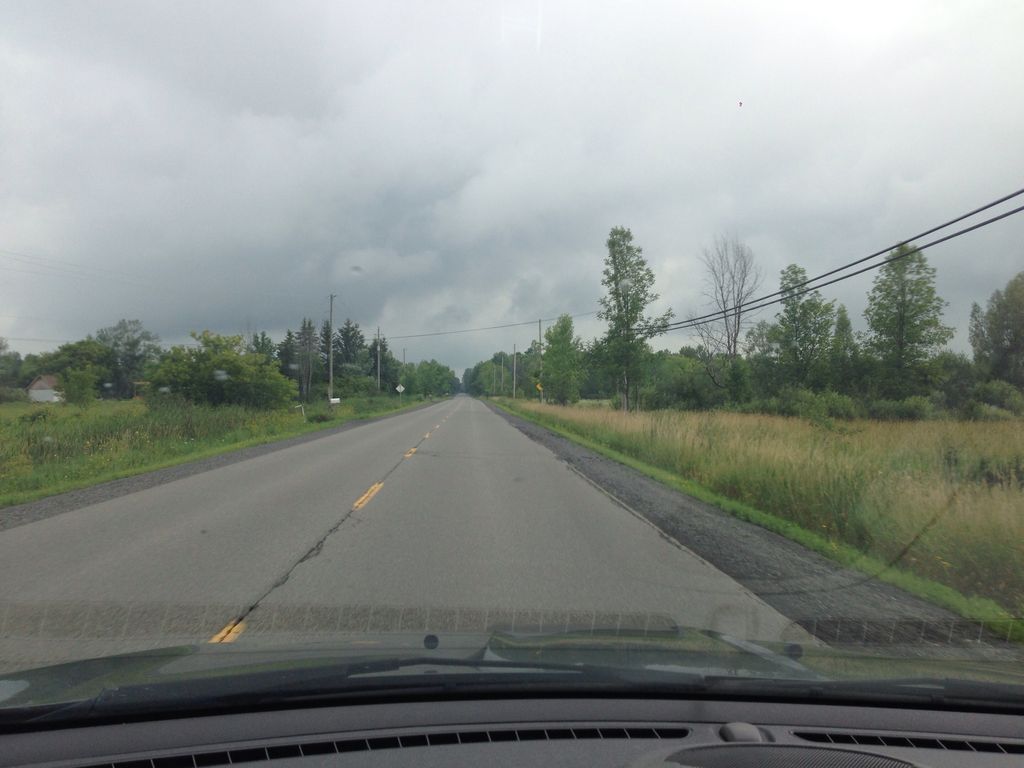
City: ottawa-gatineau